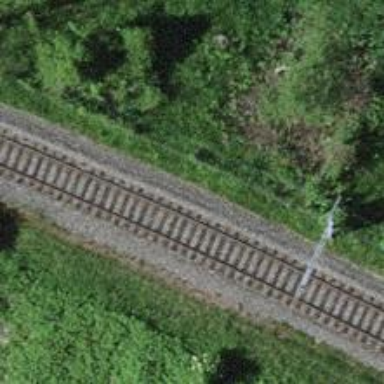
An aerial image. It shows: Single-track railway with electrified contact lines.